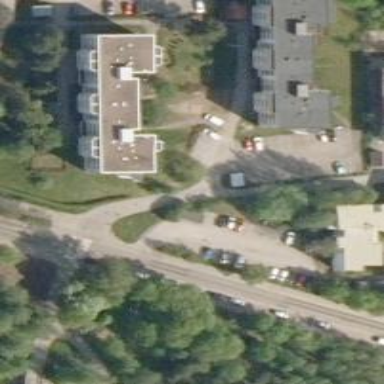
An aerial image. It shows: Parking space is available.